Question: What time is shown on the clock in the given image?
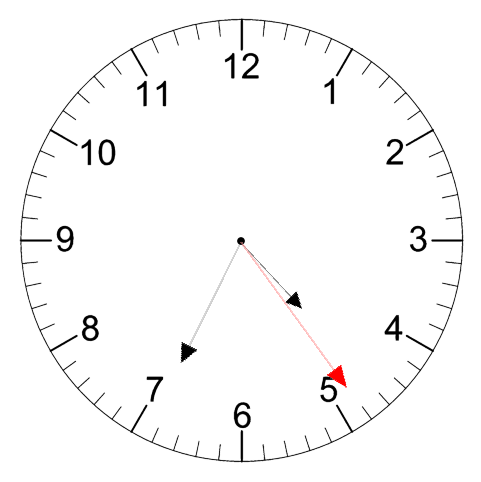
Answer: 04:34:24